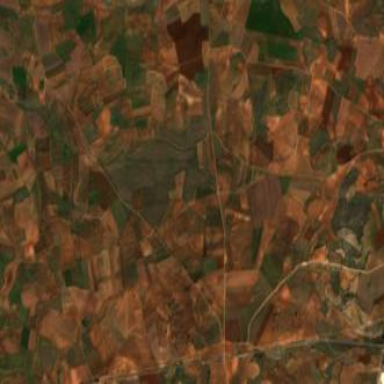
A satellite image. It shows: Olive tree orchard.